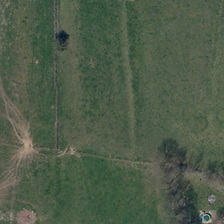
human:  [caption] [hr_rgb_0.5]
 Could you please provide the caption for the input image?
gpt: some trees are near a piece of green meadow .

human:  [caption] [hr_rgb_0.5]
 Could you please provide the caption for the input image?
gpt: some trees are near a piece of green meadow .

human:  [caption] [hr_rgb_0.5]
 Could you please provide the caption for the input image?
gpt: some trees are near a piece of green meadow .

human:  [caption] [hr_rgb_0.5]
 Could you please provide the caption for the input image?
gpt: some trees are near a piece of green meadow .

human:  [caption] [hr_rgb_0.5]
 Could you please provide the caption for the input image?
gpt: some trees are near a piece of green meadow .